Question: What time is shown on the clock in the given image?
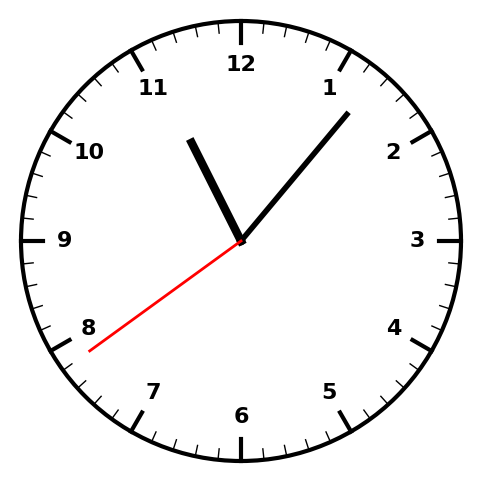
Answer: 11:06:39